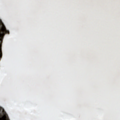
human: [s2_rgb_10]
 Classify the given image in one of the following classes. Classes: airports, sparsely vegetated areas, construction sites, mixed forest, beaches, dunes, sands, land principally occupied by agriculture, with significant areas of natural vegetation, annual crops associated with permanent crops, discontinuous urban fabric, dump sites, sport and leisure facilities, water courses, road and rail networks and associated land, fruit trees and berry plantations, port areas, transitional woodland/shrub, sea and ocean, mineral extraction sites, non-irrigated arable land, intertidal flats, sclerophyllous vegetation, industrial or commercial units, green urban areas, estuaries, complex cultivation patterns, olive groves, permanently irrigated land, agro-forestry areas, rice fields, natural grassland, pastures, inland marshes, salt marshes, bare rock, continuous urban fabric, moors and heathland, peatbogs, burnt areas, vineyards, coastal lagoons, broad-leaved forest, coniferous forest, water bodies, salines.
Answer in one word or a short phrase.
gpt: mixed forest, transitional woodland/shrub, water bodies